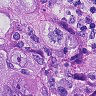
Metastatic tissue present: yes